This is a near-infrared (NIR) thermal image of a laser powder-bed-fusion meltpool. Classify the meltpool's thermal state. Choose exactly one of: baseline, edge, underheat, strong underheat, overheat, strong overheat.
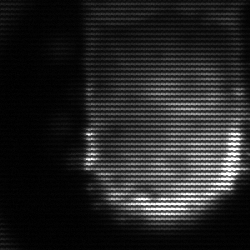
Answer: baseline